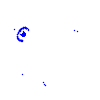
Particle: pion